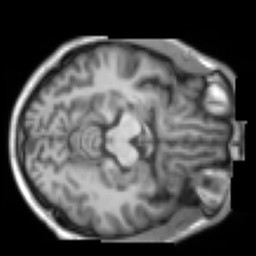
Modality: T1w
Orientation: axial